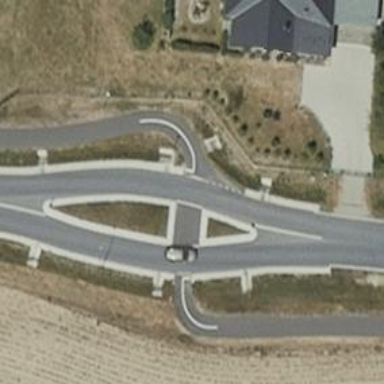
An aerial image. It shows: Traffic calming island.